Interaction volume radius: 5 \u00c5
Interaction volume height: 15 \u00c5
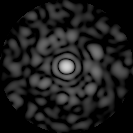
Disorder parameter: 0.7923